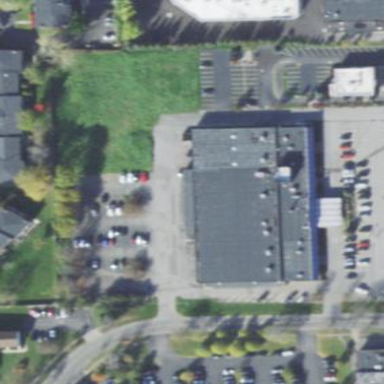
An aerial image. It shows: Building that houses bowling alley.